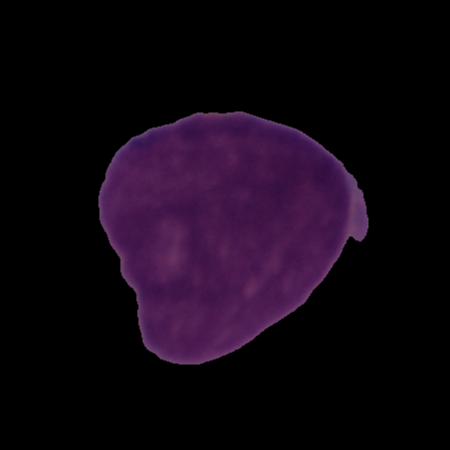
Label: cancer